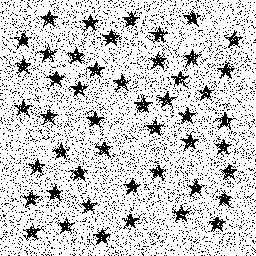
Squares: 0
Triangles: 0
Stars: 48
Total shapes: 48